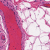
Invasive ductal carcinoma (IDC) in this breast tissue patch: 0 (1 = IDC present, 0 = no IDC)